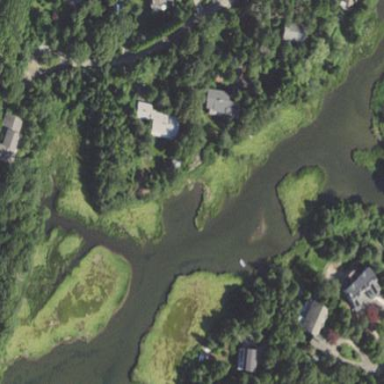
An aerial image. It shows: Beautiful wet meadow natural wetland.